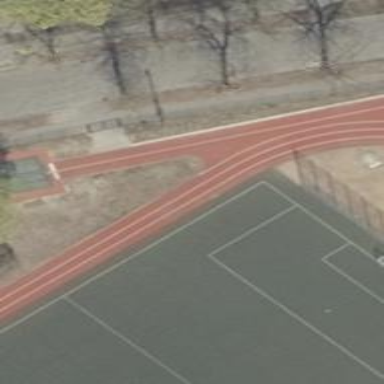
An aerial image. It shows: Long jump pitch for sports and leisure activities.